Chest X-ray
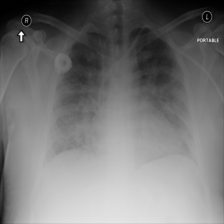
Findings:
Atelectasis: negative
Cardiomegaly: negative
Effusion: negative
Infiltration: positive
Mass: negative
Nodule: negative
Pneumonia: negative
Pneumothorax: negative
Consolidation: negative
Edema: negative
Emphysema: negative
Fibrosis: negative
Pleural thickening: negative
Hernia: negative